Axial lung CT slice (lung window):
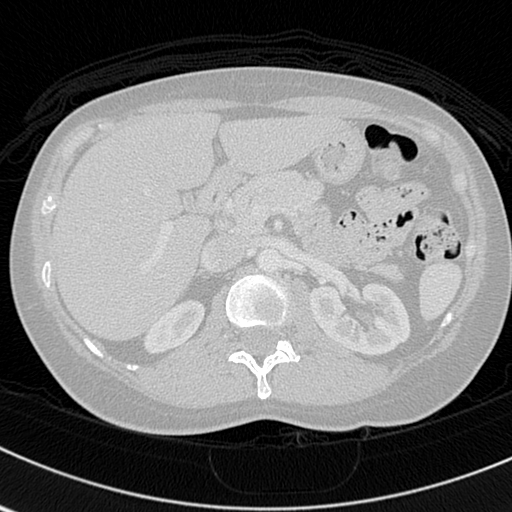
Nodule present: no